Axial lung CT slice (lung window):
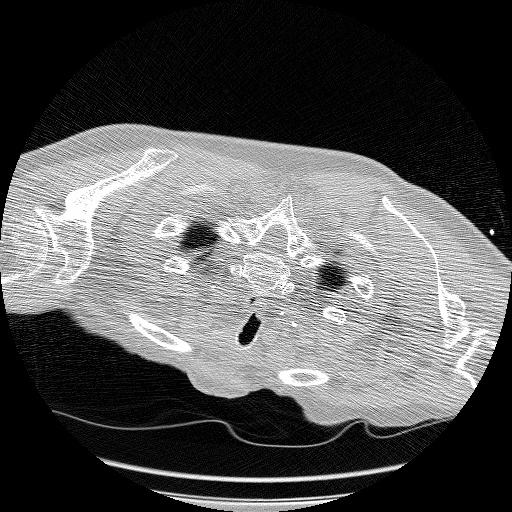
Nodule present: no